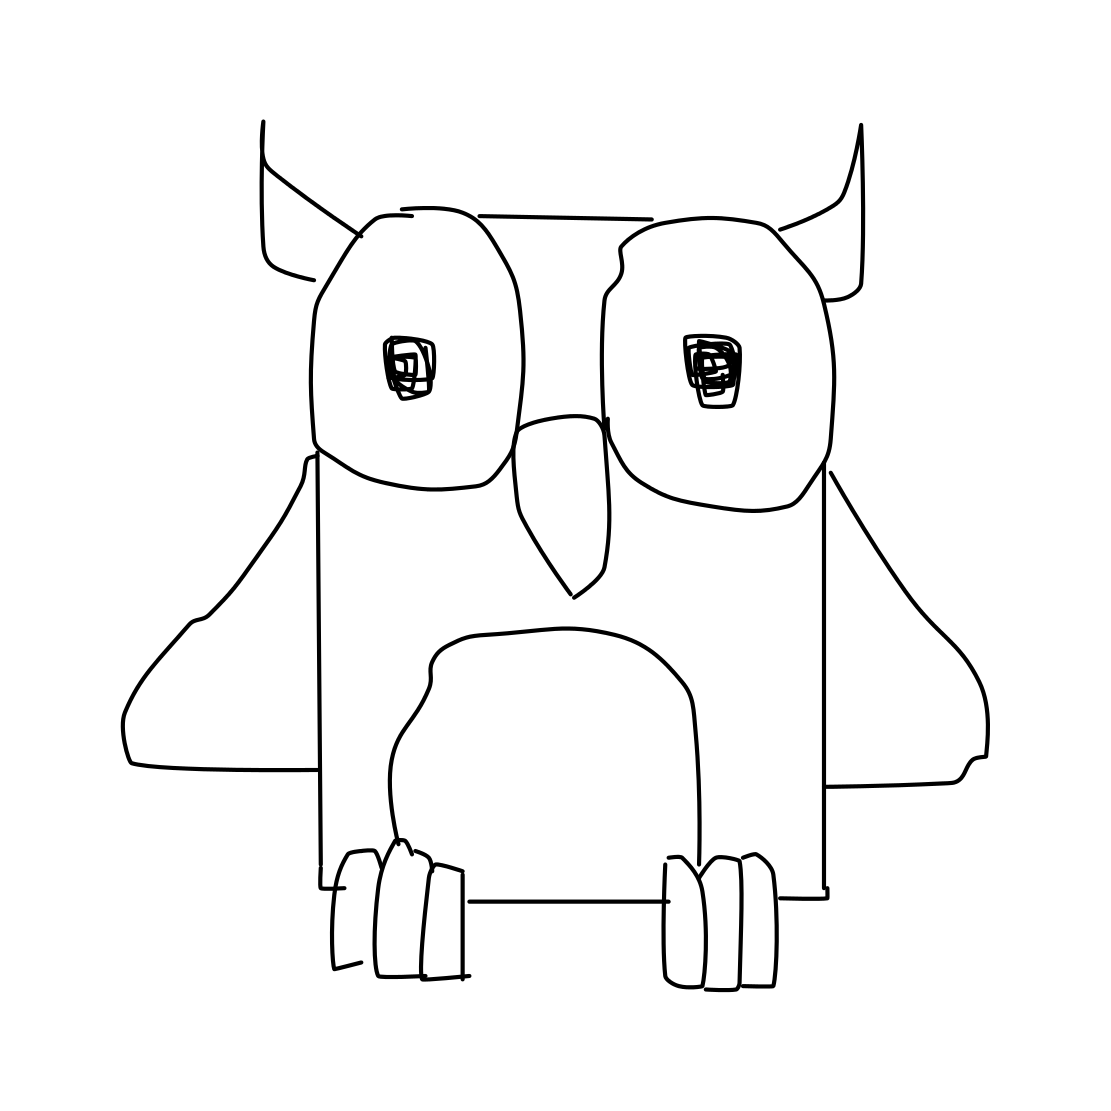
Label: owl